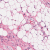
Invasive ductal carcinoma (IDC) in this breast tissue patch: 1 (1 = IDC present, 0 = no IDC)